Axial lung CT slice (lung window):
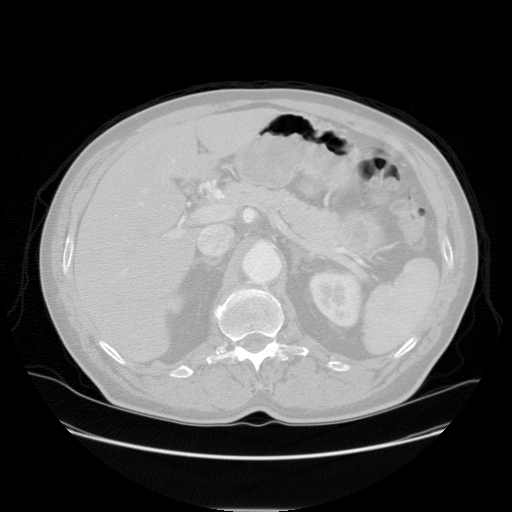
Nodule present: no